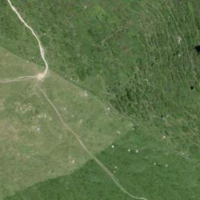
EUNIS habitat code: 26
Species observed at this site:
Vaccinium uliginosum